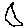
Label: moon